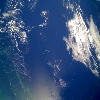
Label: water